Milling tool wear sample.
Tool blade image: 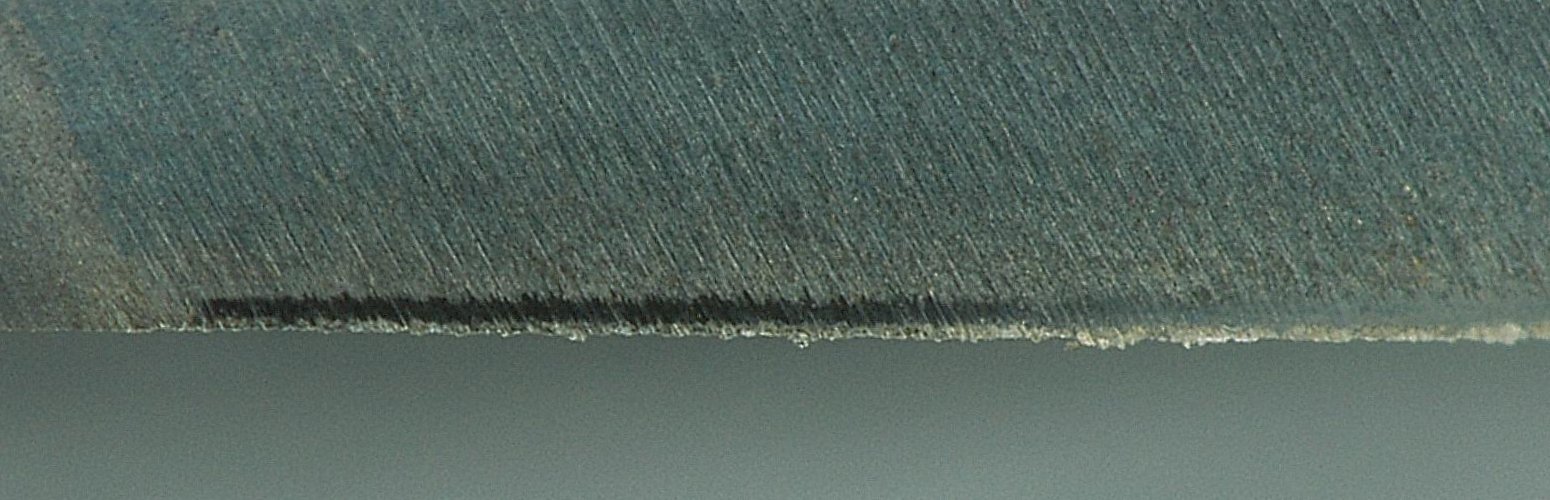
Chip image: 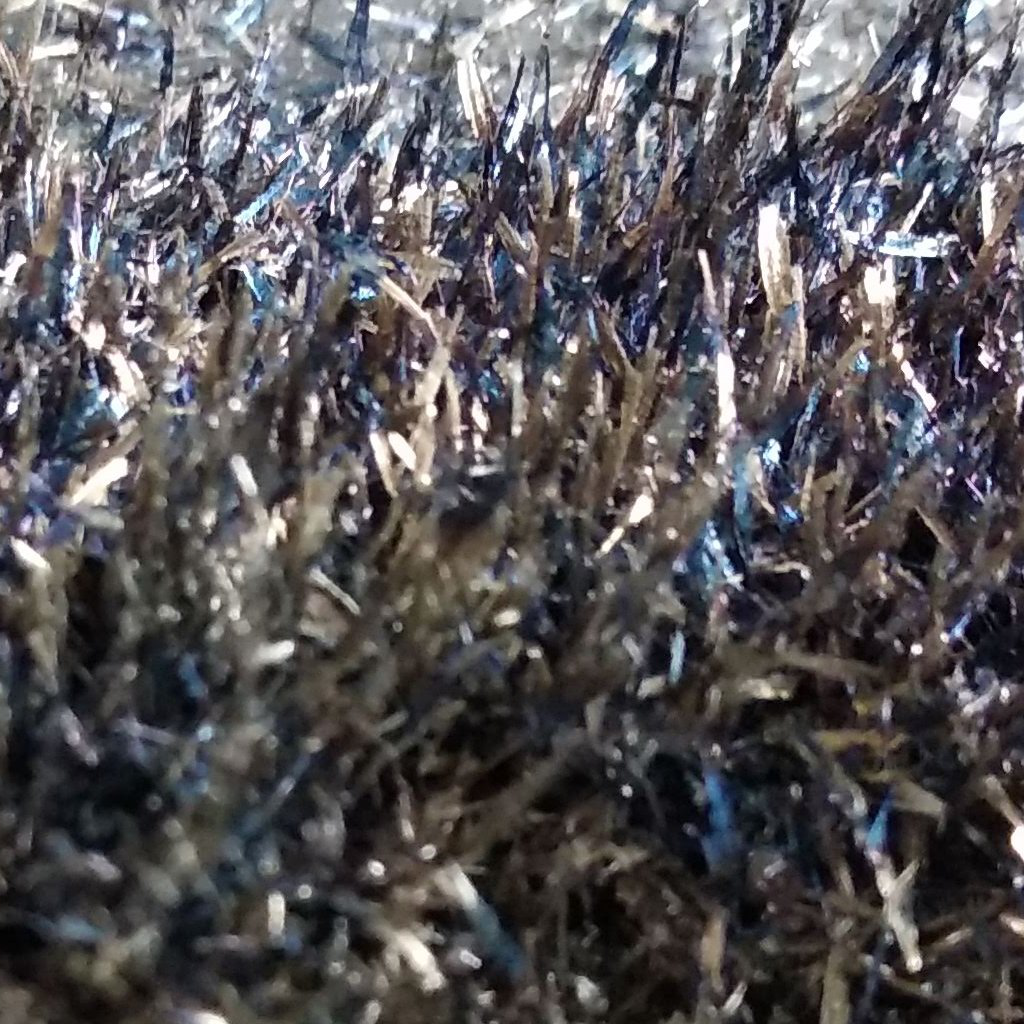
Workpiece image: 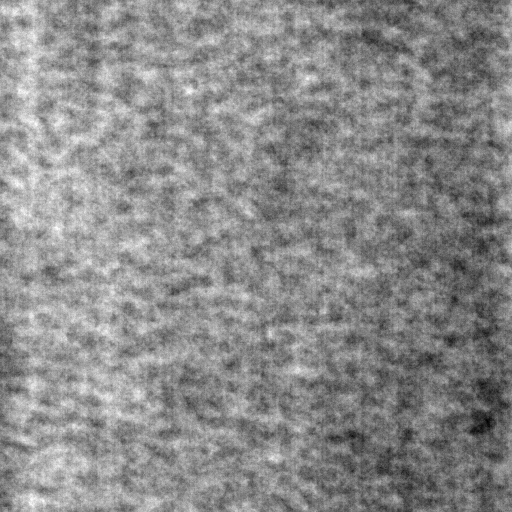
Tool wear state: sharp
Gaps: 0
Flank wear: 52.29
Overhang: 25.38
Force-signal Mel-spectrograms (X, Y, Z axes): 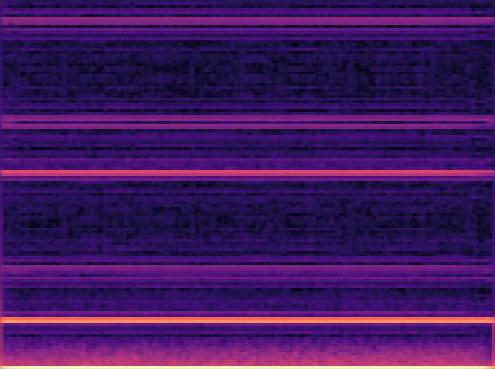 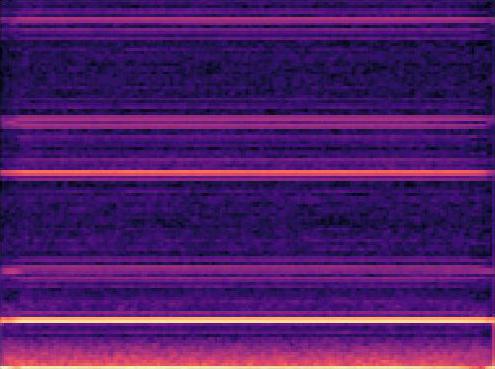 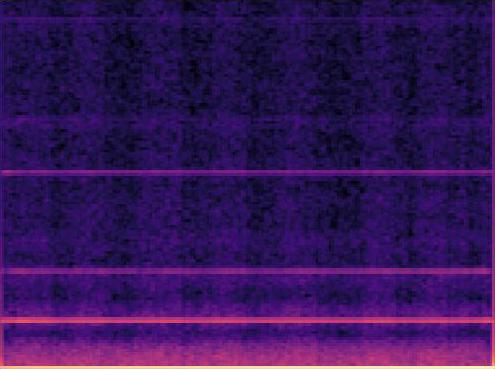
Force-signal scalograms (X, Y, Z axes): 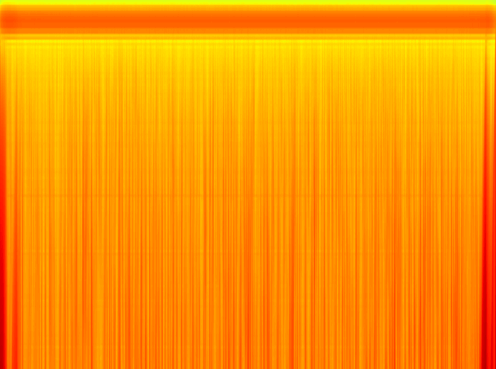 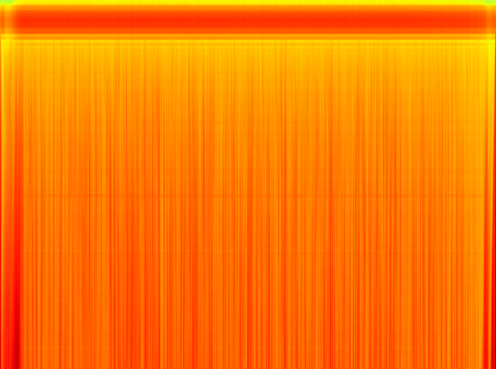 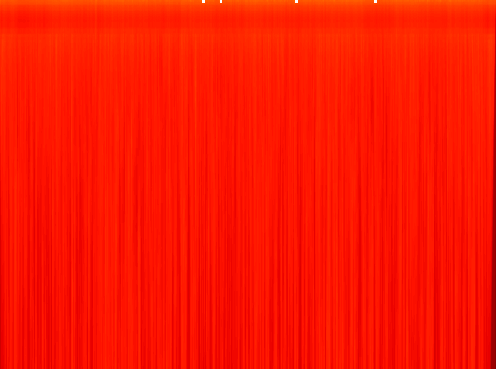
Force phase: steady_state_stabilization_wear